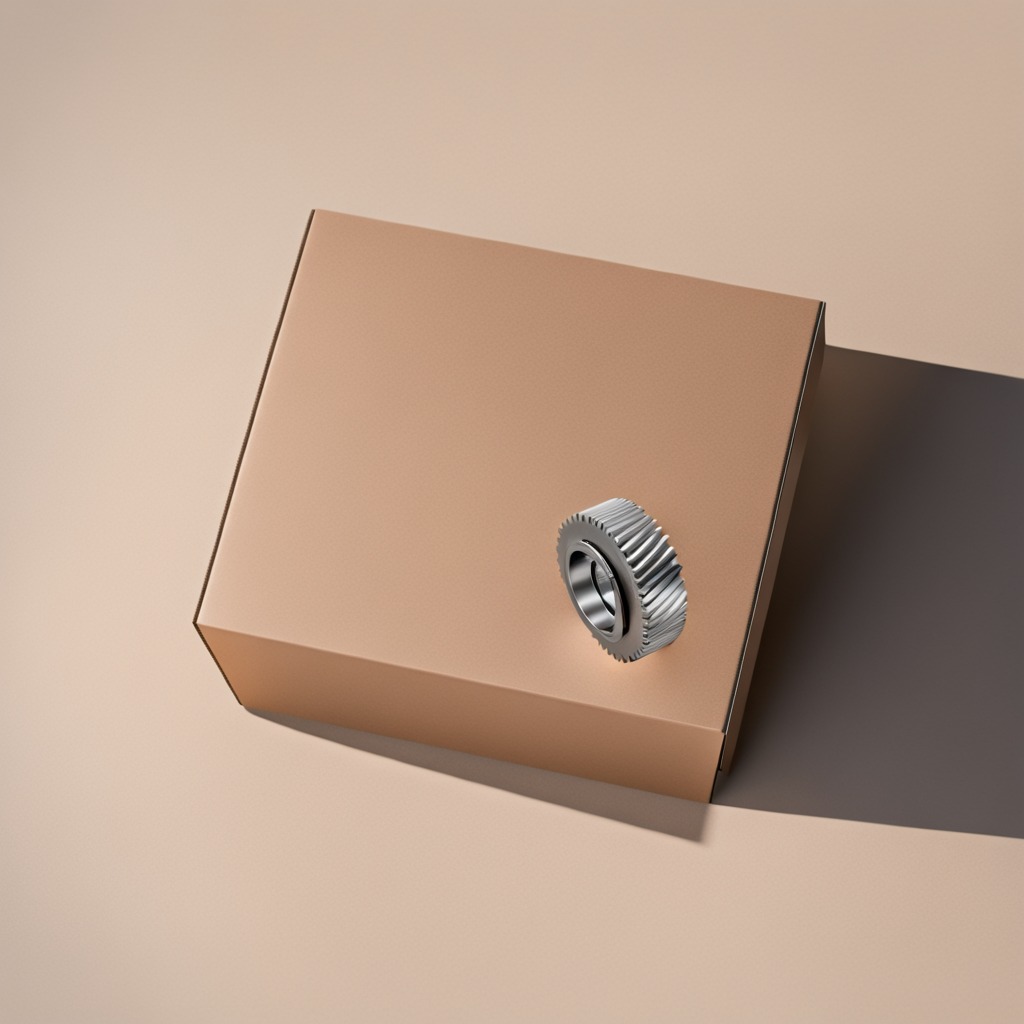
A steel gear with teeth is lying on the cardboard box surface.